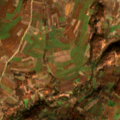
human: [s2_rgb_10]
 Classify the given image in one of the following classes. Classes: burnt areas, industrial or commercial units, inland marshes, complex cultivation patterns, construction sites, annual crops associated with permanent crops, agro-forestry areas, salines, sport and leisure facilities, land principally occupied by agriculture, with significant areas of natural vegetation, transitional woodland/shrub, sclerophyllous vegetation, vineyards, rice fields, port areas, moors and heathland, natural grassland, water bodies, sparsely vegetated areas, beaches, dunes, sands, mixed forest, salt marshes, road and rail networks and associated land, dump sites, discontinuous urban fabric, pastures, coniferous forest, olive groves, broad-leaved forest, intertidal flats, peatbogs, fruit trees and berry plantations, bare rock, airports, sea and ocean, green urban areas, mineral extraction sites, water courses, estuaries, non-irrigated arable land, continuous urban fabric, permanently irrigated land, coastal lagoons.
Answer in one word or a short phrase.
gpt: non-irrigated arable land, complex cultivation patterns, land principally occupied by agriculture, with significant areas of natural vegetation